Field crop: maize
Growth stage: 2
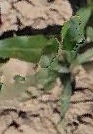
Species: maize